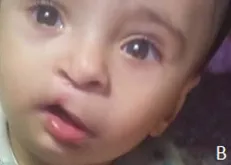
Postoperative correction of cleft lip and epicanthus in the right eye.
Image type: medical_photograph (other_medical_photograph)